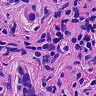
Metastatic tissue present: yes